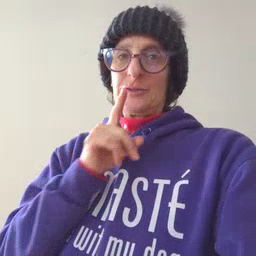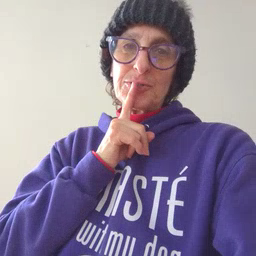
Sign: shhh